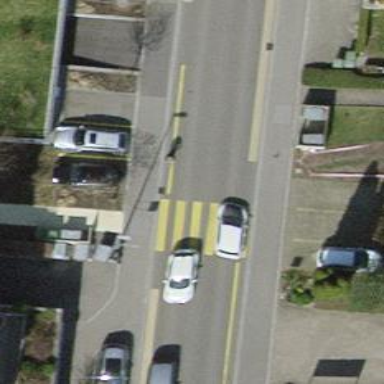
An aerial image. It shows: Marked crossing on the road.